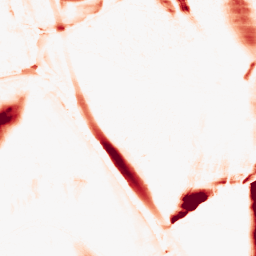
Category: morphological
Decomposition family: morphological_ellipse
Decomposition parameters: operation: opening
width: 10
height: 50
Upsampling method: bilinear
Upsampling parameters: scale: 2
Upsampling scale: 2